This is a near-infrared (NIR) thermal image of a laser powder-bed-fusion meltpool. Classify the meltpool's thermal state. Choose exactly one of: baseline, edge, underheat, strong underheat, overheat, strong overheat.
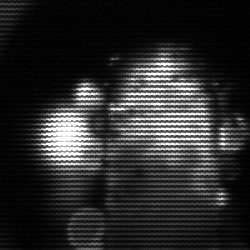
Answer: strong underheat